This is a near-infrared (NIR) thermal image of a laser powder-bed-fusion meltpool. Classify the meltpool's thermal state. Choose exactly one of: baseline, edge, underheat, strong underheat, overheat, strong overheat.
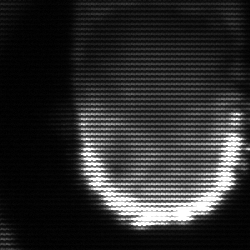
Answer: baseline